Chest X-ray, AP view. Patient: 31 years old, sex F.
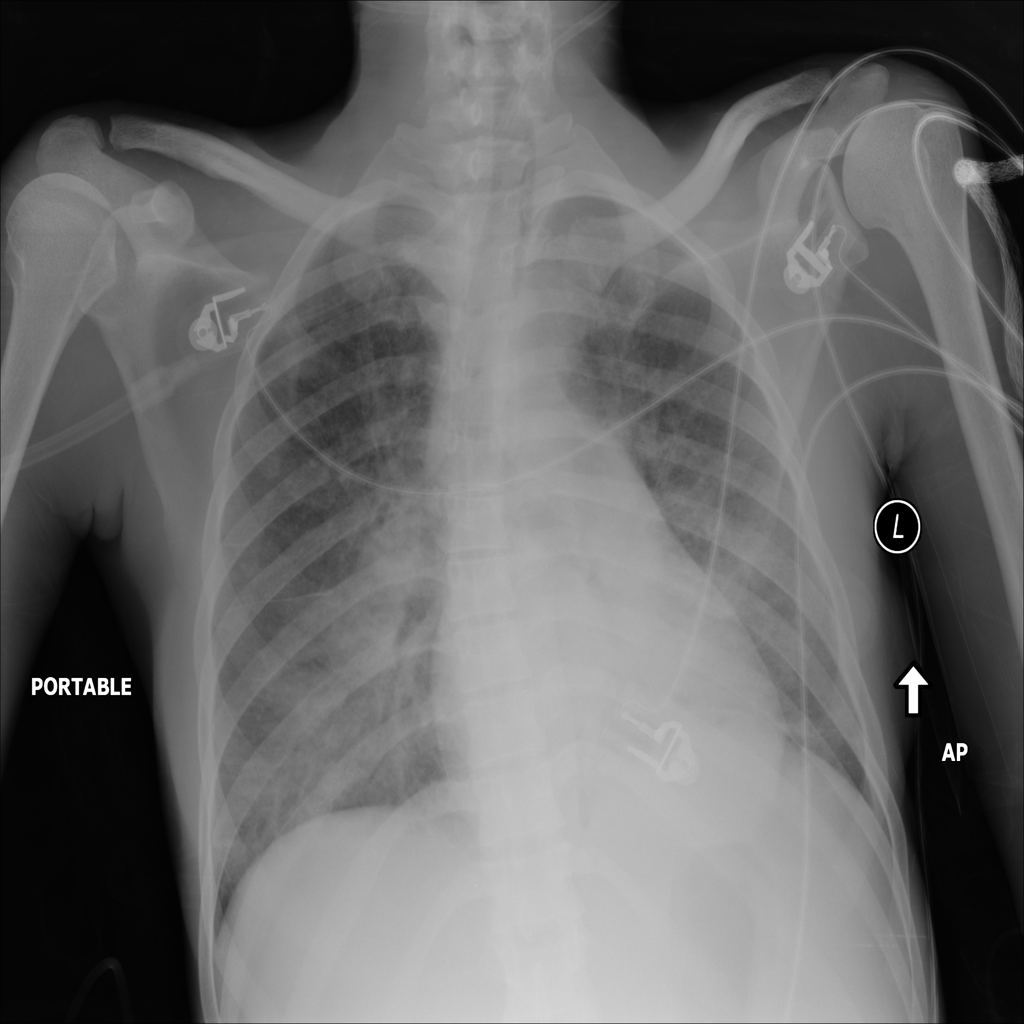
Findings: Infiltration, Pneumonia